Question: I known Apple stopped MAC address API since iOS 7. But I just found the app Fing can get MAC address. How could it happen?
If I use samillar way to get MAC address, is it allowed by iTunes review?
BTW: the <URL> doesn't really help. I need MAC address, not [UIDevice identifierForVendor].

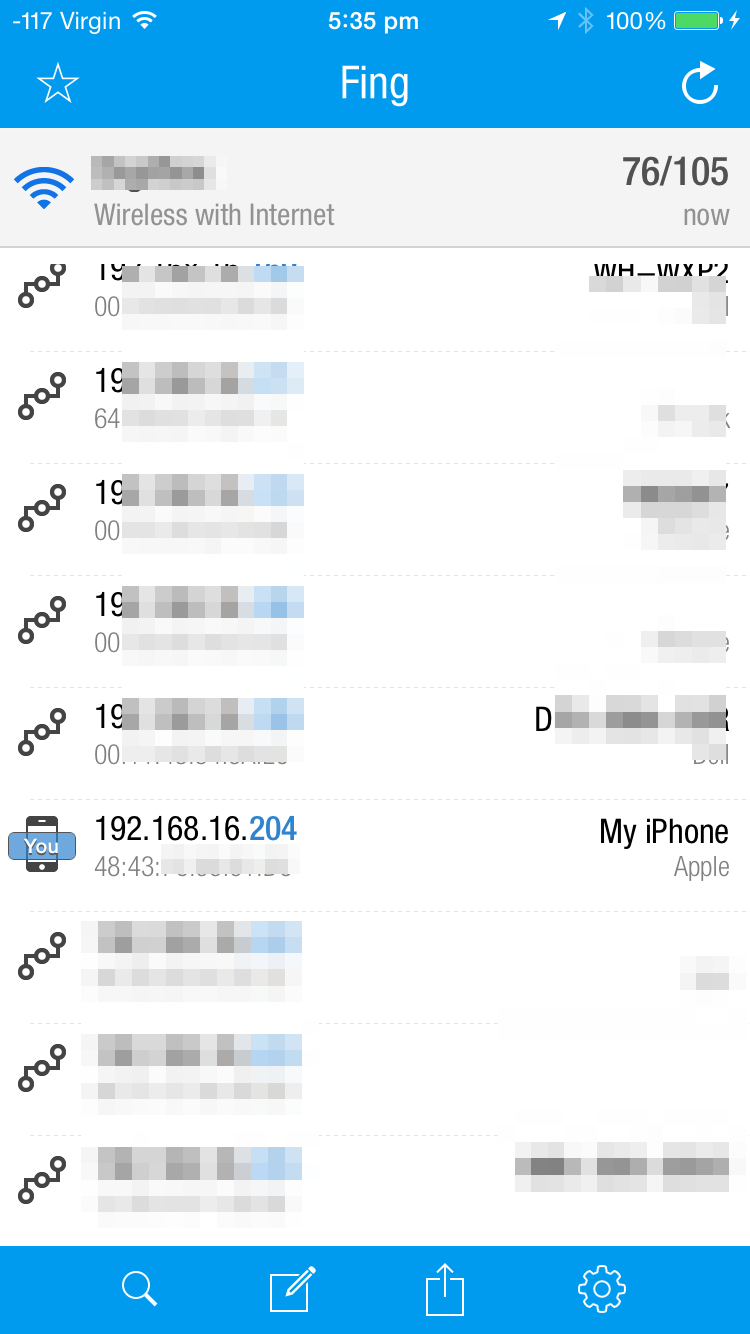
Answer: Fing can only get the device's MAC address if the device is connected to a WiFi network. I suspect it implements an ARP scan on the local network and matches the known local IP address to determine the local MAC address.
There are some questions that address capturing ARP data <URL>